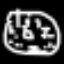
Label: donut